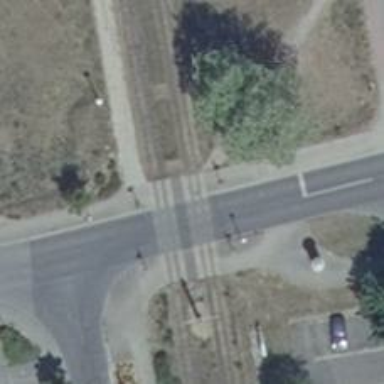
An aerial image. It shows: Railway crossing.